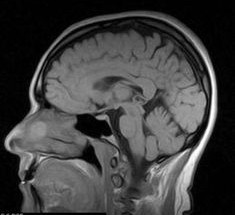
Label: notumor